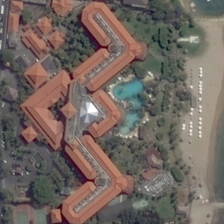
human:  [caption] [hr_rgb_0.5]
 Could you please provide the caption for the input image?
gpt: many green trees and several red buildings with a swimming pool is near a beach in a resort .

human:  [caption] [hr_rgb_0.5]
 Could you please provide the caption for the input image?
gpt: many green trees and several red buildings with a swimming pool is near a beach in a resort .

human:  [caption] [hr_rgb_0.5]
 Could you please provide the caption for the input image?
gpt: many green trees and several red buildings with a swimming pool is near a beach in a resort .

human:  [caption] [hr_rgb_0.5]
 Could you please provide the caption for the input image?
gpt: many green trees and several red buildings with a swimming pool is near a beach in a resort .

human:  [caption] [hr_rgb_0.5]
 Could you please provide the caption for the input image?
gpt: many green trees and several red buildings with a swimming pool is near a beach in a resort .